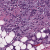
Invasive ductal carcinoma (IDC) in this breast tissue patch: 1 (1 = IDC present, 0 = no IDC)